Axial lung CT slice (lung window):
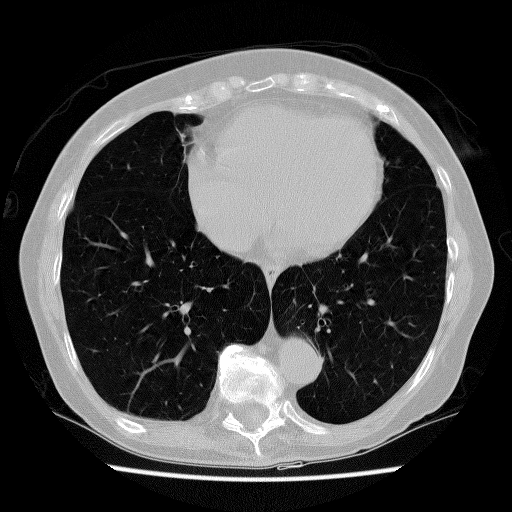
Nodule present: no